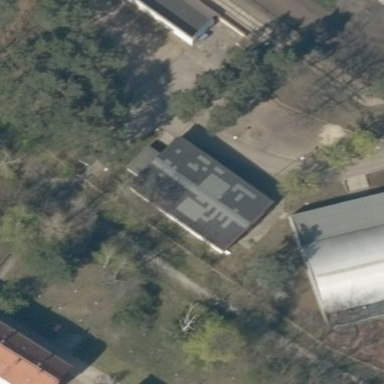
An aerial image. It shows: Building that is sports hall.